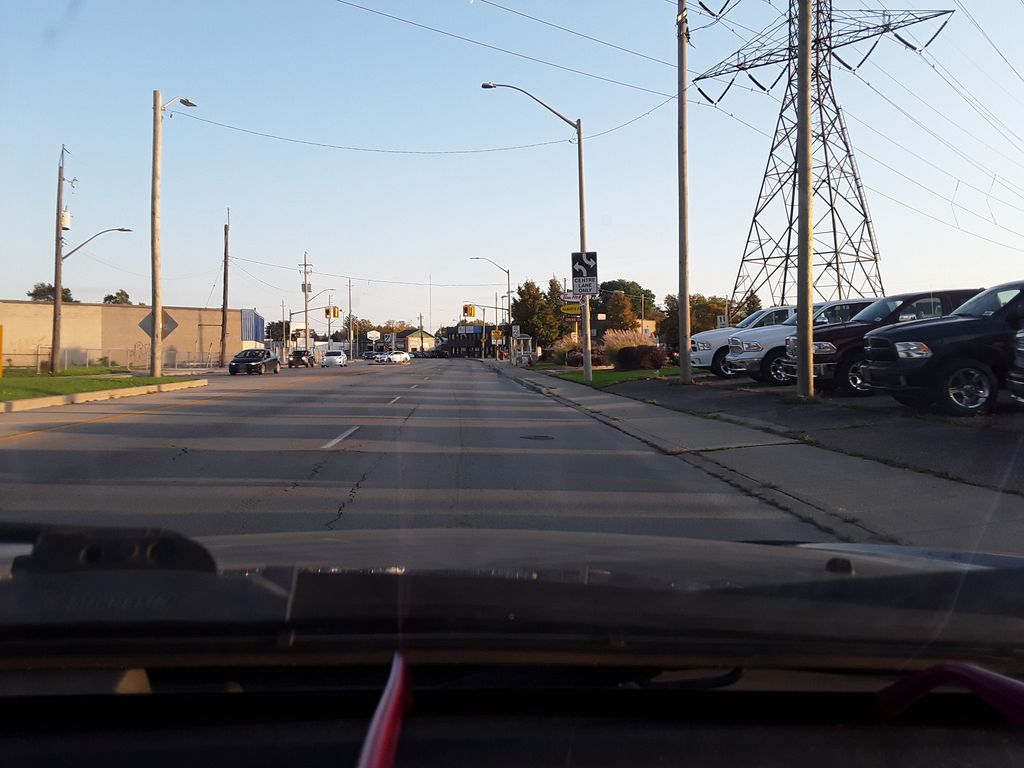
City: hamilton